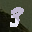
Label: 3